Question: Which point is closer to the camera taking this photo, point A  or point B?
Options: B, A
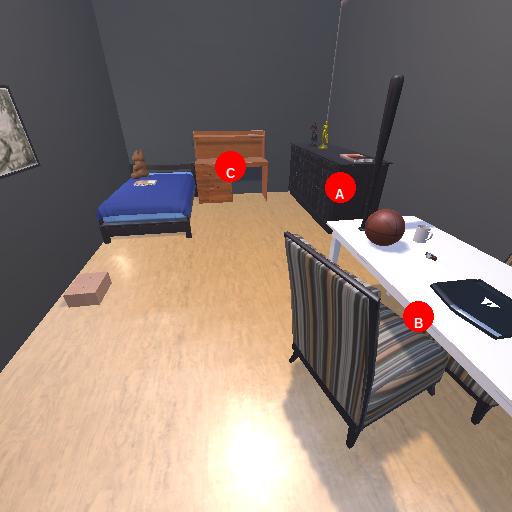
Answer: B